Interaction volume radius: 10 \u00c5
Interaction volume height: 25 \u00c5
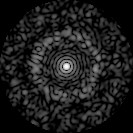
Disorder parameter: 0.8294